Question: Always (programmatically or via IB) i get this blue shadow on the first set button:

I want to get rid of it.. how?
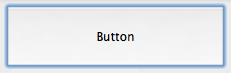
Answer: That's called the focus ring, and it's to visually indicate which view is the first responder for key events.
If you don't want it to show up, you can use the <URL> method with the 'NSFocusRingTypeNone' constant. This is also settable in Interface Builder.